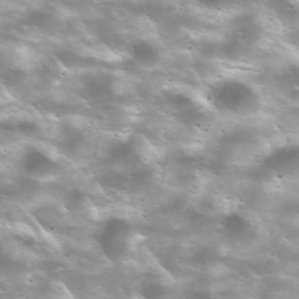
Label: non_frost